Interaction volume radius: 5 \u00c5
Interaction volume height: 25 \u00c5
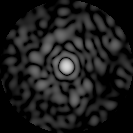
Disorder parameter: 0.8383